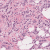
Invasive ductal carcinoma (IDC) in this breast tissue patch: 1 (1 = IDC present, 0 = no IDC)